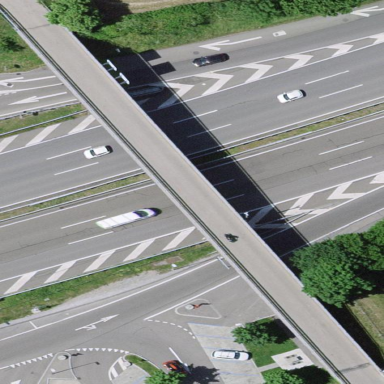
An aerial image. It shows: Man-made bridge.